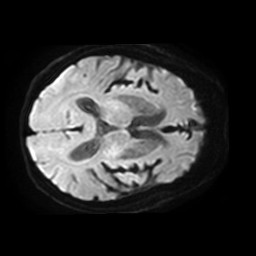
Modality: TRACE
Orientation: axial
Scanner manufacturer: philips
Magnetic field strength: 3 T
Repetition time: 4.654 s
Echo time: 0.07459 s